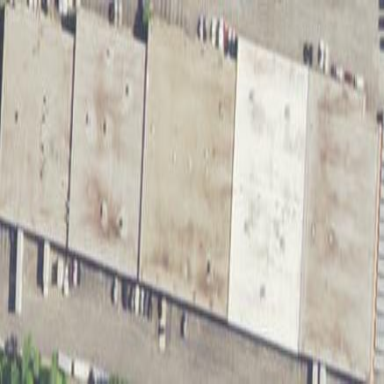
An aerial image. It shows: Commercial building.